Question: For some reason my $location object doesn't have the path function when calling in my controller.

Someone an idea?
E: here the Controller
'''
erpmApp.controller('dashboardCtrl', ['$scope', '$http', '$parse','$swipe', '$location', '$rootScope', 'Page', 'Data', 'Config', function ($scope, $rootScope, $http, $parse, $swipe, $location, Page, Data, Config) {
Config.setHeadbarStatus(true);
Page.setTitle('ERP-Mobile');
$scope.dashboarddata = null;
$scope.redirect = function(url) {
console.log($location);
};
$scope.loadDashboard = function() {
if($scope.dashboarddata == null) {
Data.getDashboardMenuData().then(function(response){
$scope.dashboarddata = response;
});
}
};
}]);
'''
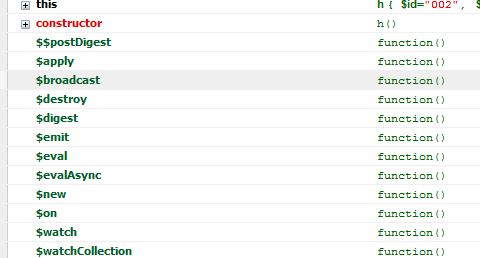
Answer: You have your dependency names mixed up
'''
['$scope', '$http', '$parse','$swipe', '$location', '$rootScope', 'Page', 'Data', 'Config', function(
$scope, $rootScope, $http, $parse, $swipe, $location, Page, Data, Config) {
'''
Which means, what you assume is '$location' is actually ''$rootScope''